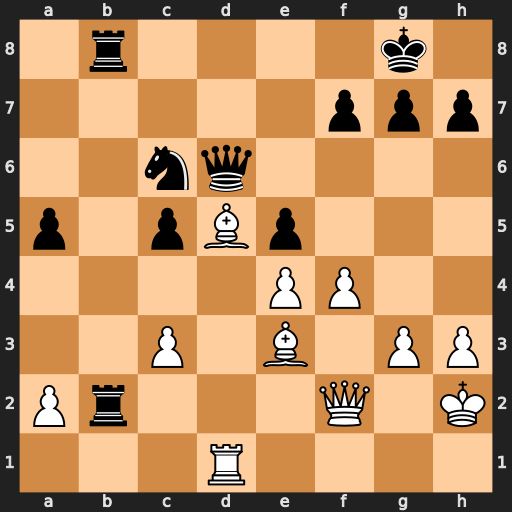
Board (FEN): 1r4k1/5ppp/2nq4/p1pBp3/4PP2/2P1B1PP/Pr3Q1K/3R4
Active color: w
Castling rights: -
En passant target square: -
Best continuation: Bxf7+ Kxf7 Rxd6 Rxf2+ Bxf2